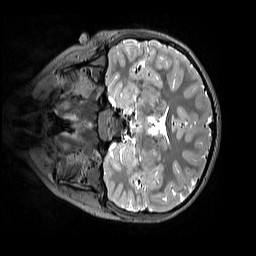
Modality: T2w
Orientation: coronal
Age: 11
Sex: female
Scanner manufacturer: siemens
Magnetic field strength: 3 T
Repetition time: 3.2 s
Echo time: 0.408 s